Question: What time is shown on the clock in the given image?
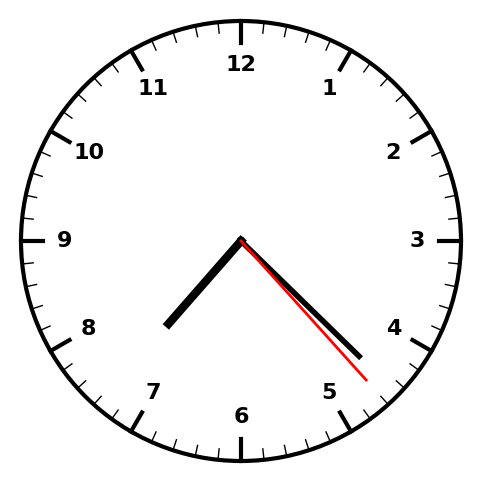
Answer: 07:22:23